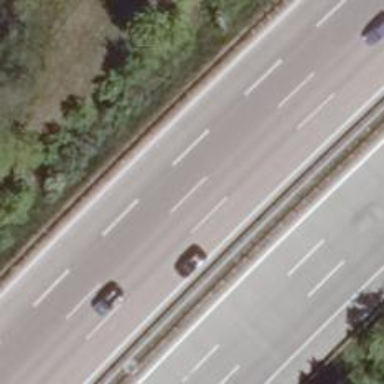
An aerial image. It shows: Motorway with concrete surface.